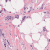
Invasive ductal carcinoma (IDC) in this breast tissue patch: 1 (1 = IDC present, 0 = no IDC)